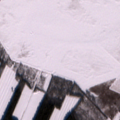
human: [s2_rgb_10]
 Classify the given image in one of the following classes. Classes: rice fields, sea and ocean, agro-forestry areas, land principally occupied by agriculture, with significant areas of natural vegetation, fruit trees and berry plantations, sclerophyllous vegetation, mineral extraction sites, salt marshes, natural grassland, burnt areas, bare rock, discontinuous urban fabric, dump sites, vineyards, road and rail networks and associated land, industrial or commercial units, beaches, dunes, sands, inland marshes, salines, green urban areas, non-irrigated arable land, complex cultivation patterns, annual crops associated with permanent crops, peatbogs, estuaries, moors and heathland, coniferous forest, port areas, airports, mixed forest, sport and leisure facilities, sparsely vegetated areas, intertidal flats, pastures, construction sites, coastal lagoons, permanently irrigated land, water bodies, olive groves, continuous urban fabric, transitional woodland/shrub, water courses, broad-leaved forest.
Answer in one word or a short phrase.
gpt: pastures, land principally occupied by agriculture, with significant areas of natural vegetation, salt marshes